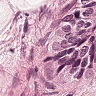
Metastatic tissue present: yes